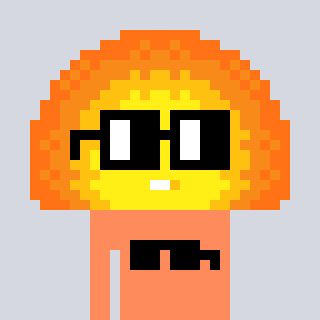
a pixel art character with square black glasses, a sunset-shaped head and a peachy-colored body on a cool background